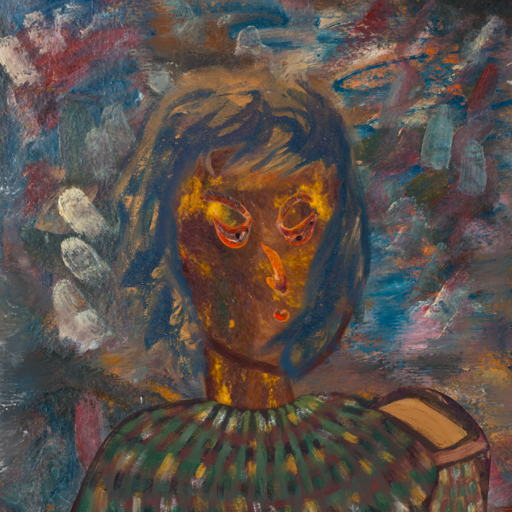
Background: Boggyland, Head And Neck Side: Comrade, Face Side: Hypocrite, Bust: After_Raid, Hair Side: In_The_Sun, Head Accessory: Blank, Second Necklace: Blank, Necklace: Blank, Baby: Blank